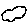
Label: cloud